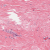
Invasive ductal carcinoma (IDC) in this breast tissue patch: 0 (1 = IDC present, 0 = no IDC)